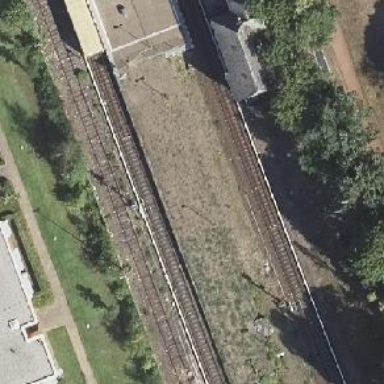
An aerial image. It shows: Railway signal.